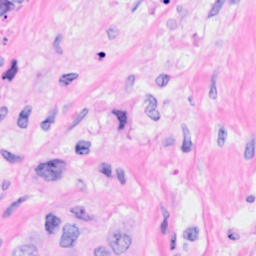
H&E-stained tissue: Breast